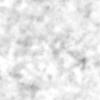
Label: no_change